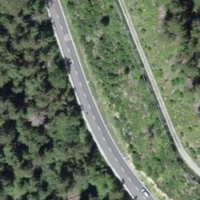
EUNIS habitat code: 43
Species observed at this site:
Ajuga pyramidalis